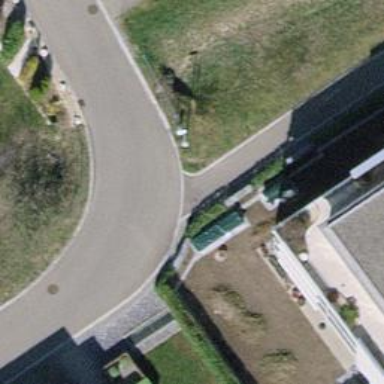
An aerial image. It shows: Residential road.